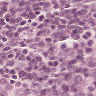
Metastatic tissue present: yes